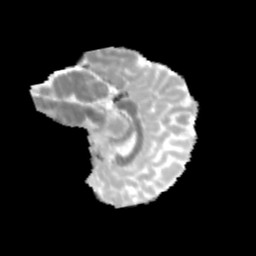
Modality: MD
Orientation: sagittal
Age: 10
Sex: male
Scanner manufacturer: siemens
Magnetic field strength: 3 T
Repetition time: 3.8 s
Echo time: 0.07 s